Question: I am new to Highcharts, but I feel it is so powerful and like it very much.
I am doing a multiple series chart. Here is what I have for the legend:
'''
legend: {
enabled: true,
verticalAlign: 'bottom',
align:'center',
}
'''
But I got too much space above and below the legend. See the picture. How can I reduce it?

It seems I can use positive y value in
'''
legend { y: number }
'''
to move legend down, but I cannot seem to be able to reduce the space above the legend. I tried padding and margin without any success.
Thanks and regards.
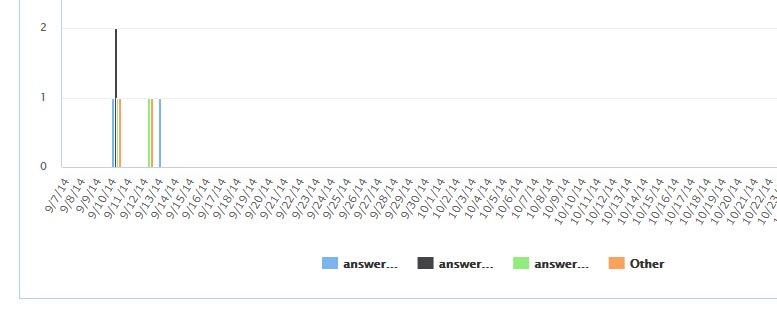
Answer: Use the <URL> instead
'''
chart: {
marginBottom: 60
}
'''
<URL> to demonstrate margin between chart and legends
If real estate is a concern, also evaluate the option of the <URL>